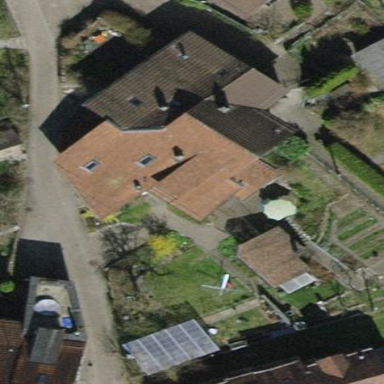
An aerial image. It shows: Building with tiled roof.